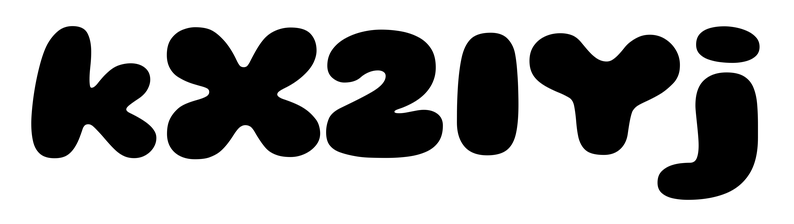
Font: Gluten_Black